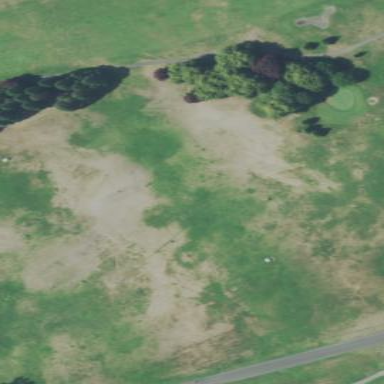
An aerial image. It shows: Driving range for golf practice.